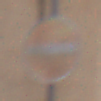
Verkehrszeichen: VerbotDerEinfahrt
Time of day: Midday
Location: Outdoor (Urban)
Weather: Overcast
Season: NotSpecified
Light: Natural